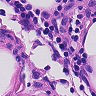
Metastatic tissue present: no